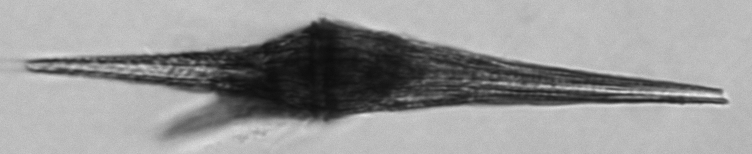
Label: Tripos_furca